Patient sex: M
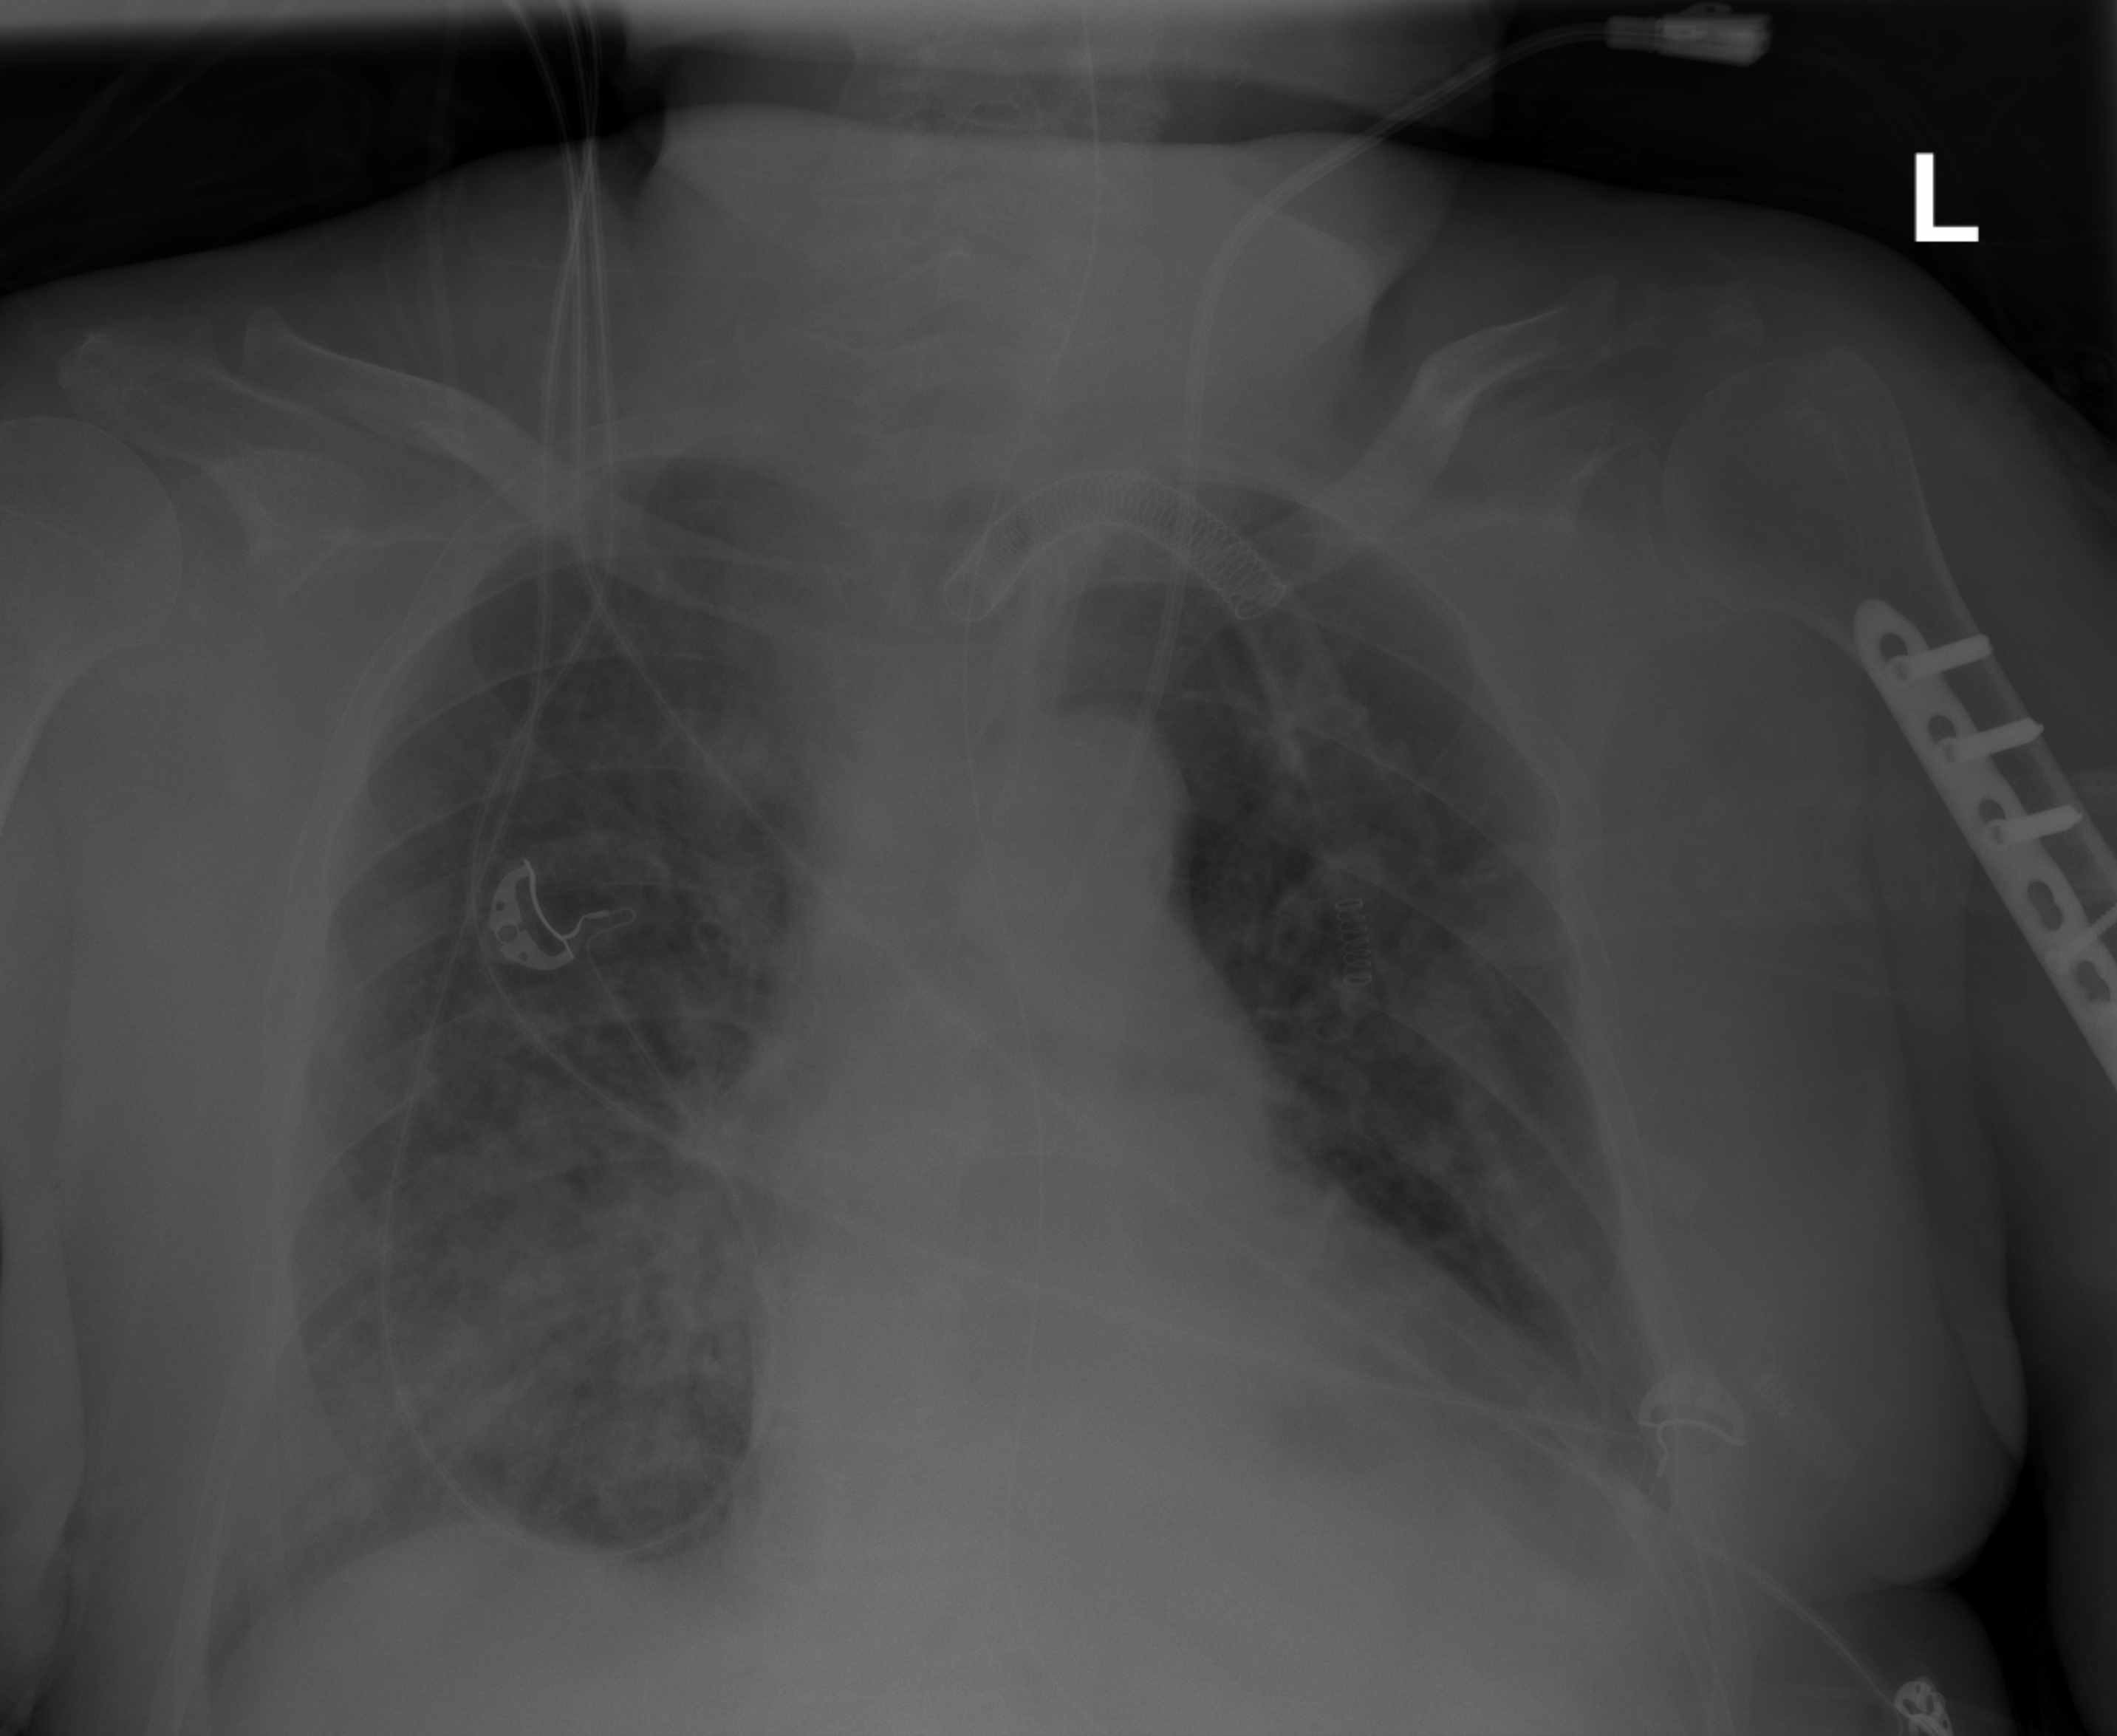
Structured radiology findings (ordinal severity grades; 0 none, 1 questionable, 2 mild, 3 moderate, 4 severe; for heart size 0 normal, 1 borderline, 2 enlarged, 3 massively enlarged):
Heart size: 0
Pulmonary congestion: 1
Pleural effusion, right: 0
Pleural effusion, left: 2
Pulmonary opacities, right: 3
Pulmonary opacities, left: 0
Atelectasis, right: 0
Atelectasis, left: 0